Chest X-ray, AP view. Patient: 43 years old, sex M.
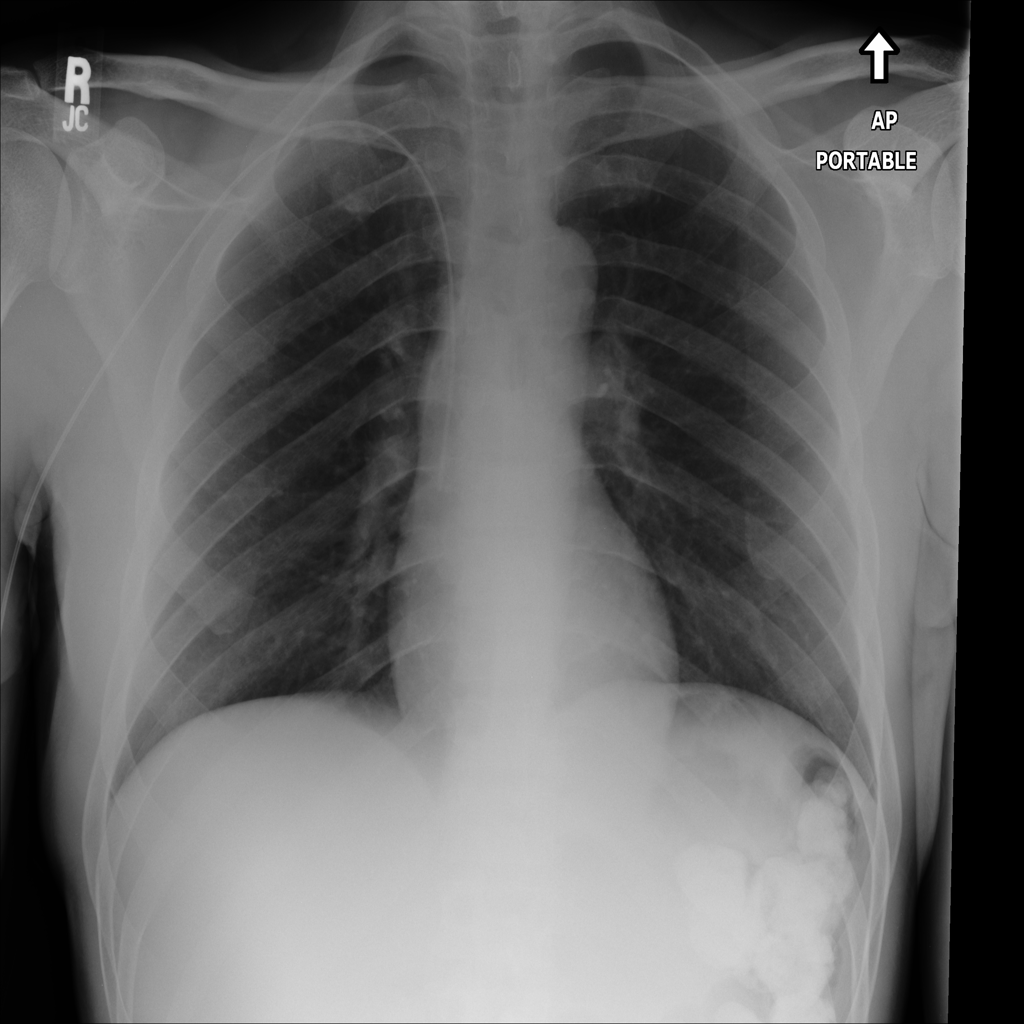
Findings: No Finding